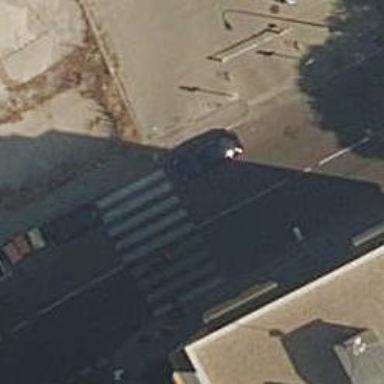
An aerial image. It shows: Uncontrolled zebra crossing on the road.